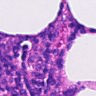
Metastatic tissue present: no